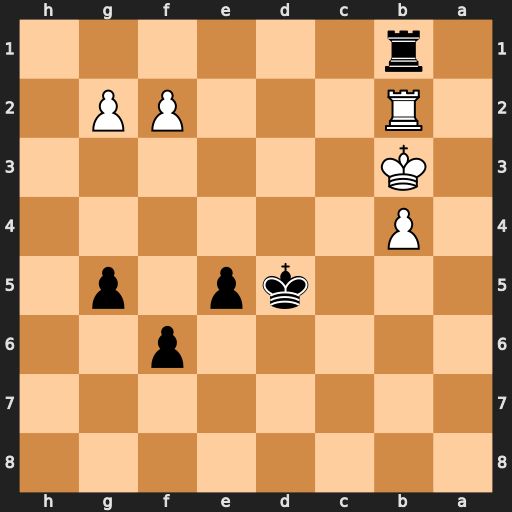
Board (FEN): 8/8/5p2/3kp1p1/1P6/1K6/1R3PP1/1r6
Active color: b
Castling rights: -
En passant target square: -
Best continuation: Rxb2+ Kxb2 Kc4